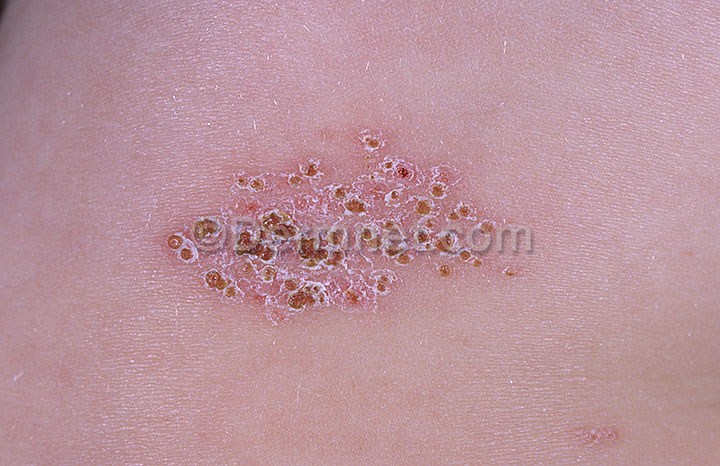
Disease: Warts Molluscum and other Viral Infections